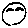
Label: smiley face